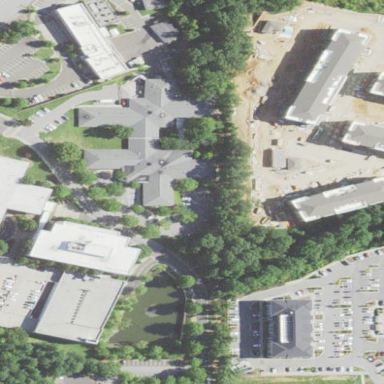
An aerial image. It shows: Commercial building.